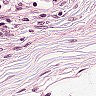
Metastatic tissue present: no